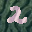
Label: 2